Question: I have been asked to create a responsive application, the layout / theme of the application has a angled shapes (see image below). I've tried using CSS3 skew and rotate however these property values manipulated the content as well as the shape which is not what i want. I would just like the shape to have what appears to be a 90 degree angle and the text to lay on top of the shape.
Can this be accomplished using CSS3?

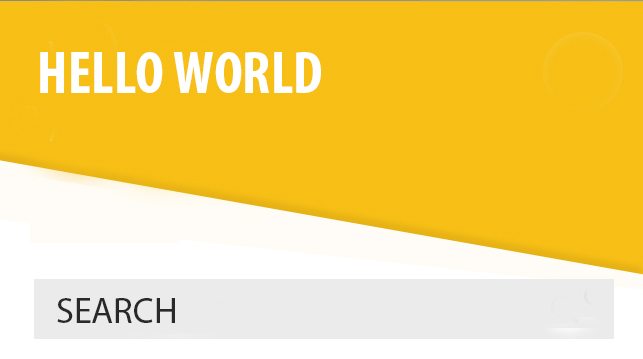
Answer: Rather than using skew and rotate on the container itself, you can use an '::after' rule to create an empty div to rotate.
jsfiddle here: <URL>
html:
'''
<div id="banner-wrap">
<div id="banner"><h1>Text here</h1></div>
</div>
'''
css:
'''
#banner-wrap {
position:relative;
}
#banner::after {
content: "";
display:block;
background: orange;
width:200%;
height:500px;
position:absolute;
left:-30%;
top:-60%;
z-index:0;
transform: rotate(13deg);
}
h1 {
font-family:sans-serif;
color:#fff;
text-transform:uppercase;
font-size:3em;
z-index:1;
position:relative;
padding:40px 30px ;
}
'''